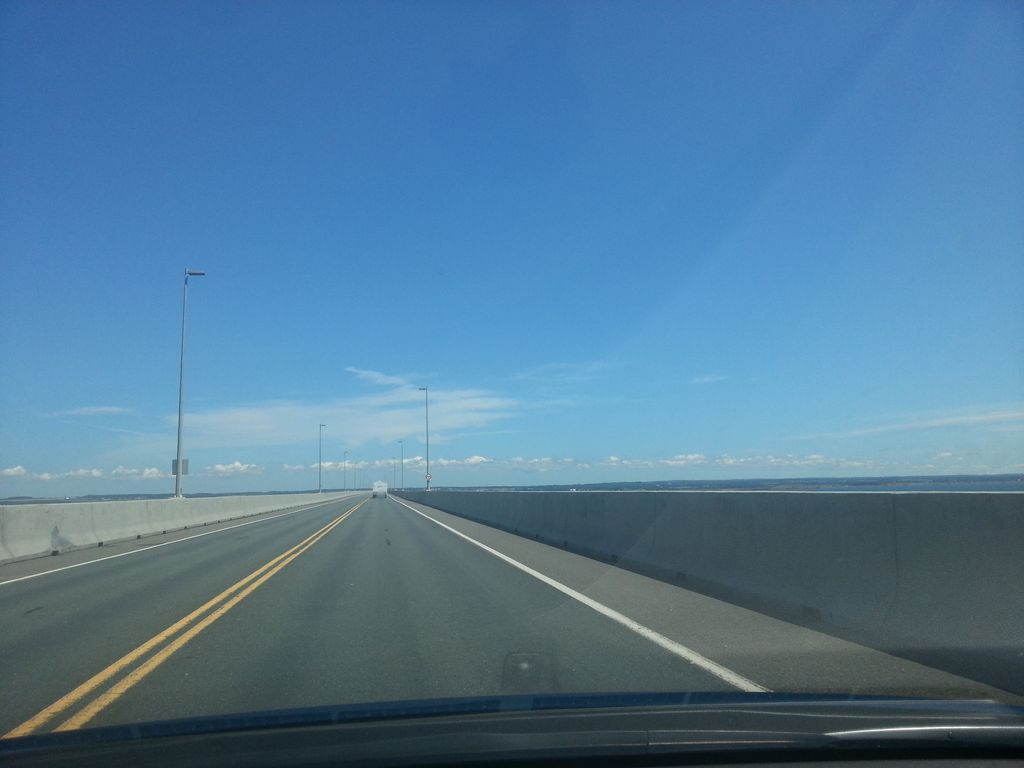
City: charlottetown